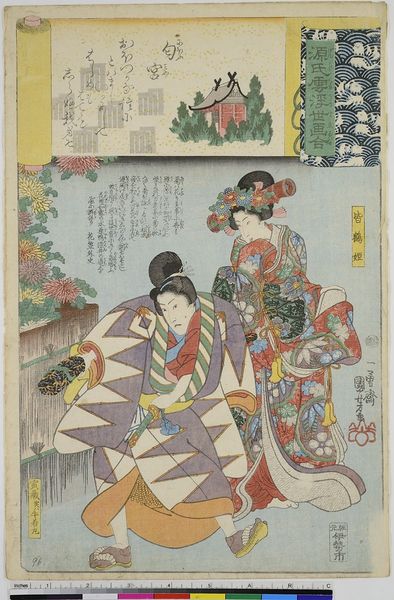
Titel: Nio miya, Blatt 42 aus der Serie: Genji Wolken zusammen mit Ukiyo-e
Künstler: Utagawa Kuniyoshi
Standort: Hamburg
Institution: Museum für Kunst und Gewerbe Hamburg
Schlagwörter: blau, mann, weiß, frauen, blume, blumen, damen, frisur, schwarz, zeichnung, blüten, gebäude, haus, rot, alt, gesicht, figur, haare, person, theater, holzschnitt, japan, schuhe, farbe, grafik, ornamente, japanisch, gestalt, gesich, asien, geisha, druckgraphik, druckgrafik, schwert, literatur, kunst, art, tracht, tempel, zeit, farbholzschnitt, kimono, ups, volkstracht, edo, charaktere, reproduktionen, druckerzeugnisse, ukiyo, lit, literarische, genji